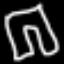
Label: pants